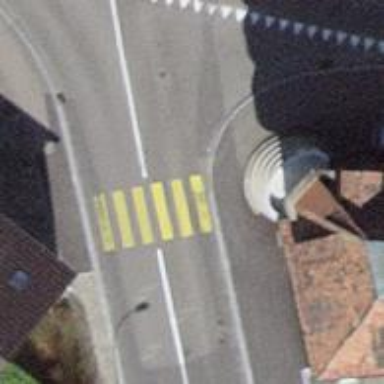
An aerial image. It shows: Uncontrolled zebra crossing on the road.